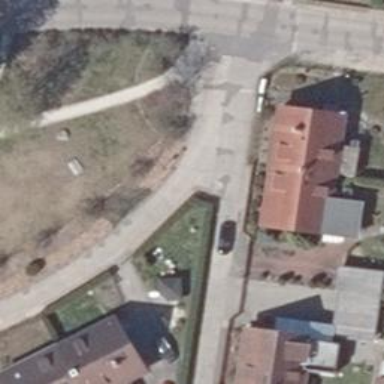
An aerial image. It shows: Residential road.